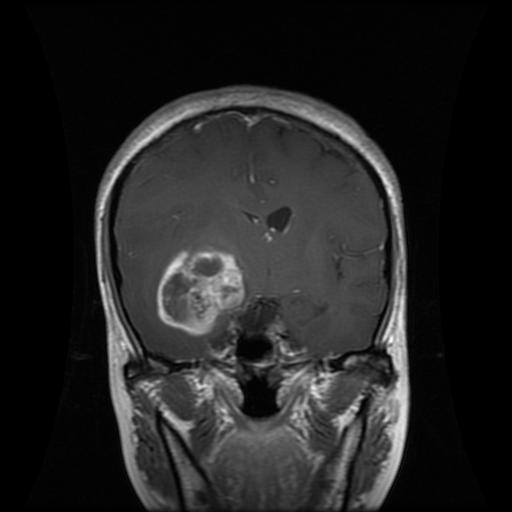
Label: glioma